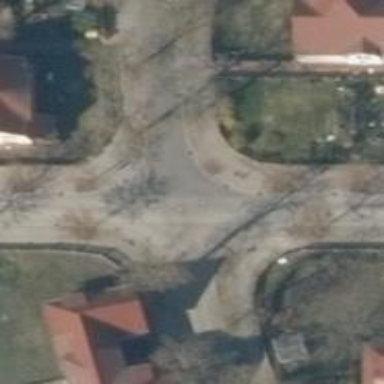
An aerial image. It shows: Residential road with asphalt surface. Both sides have sidewalks.